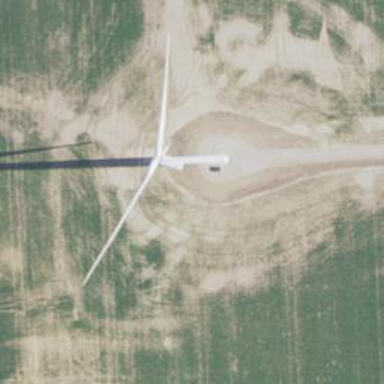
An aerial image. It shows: Wind generator with horizontal axis. The generator is wind turbine.